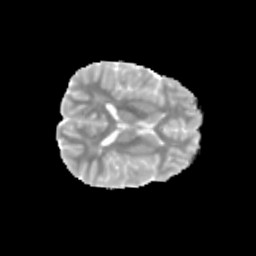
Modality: MD
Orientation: axial
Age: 11
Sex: male
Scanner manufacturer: siemens
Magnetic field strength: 3 T
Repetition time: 3.8 s
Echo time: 0.07 s